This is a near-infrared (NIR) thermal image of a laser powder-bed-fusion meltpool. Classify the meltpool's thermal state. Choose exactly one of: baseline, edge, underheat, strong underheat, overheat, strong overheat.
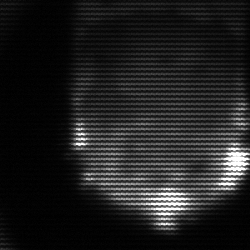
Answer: edge